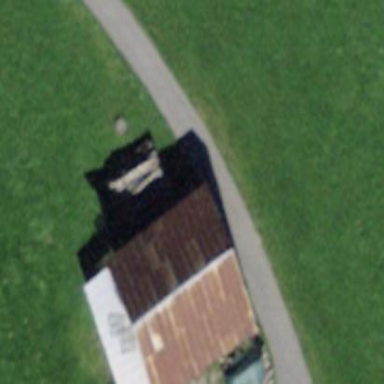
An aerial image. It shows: Barn.